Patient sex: M
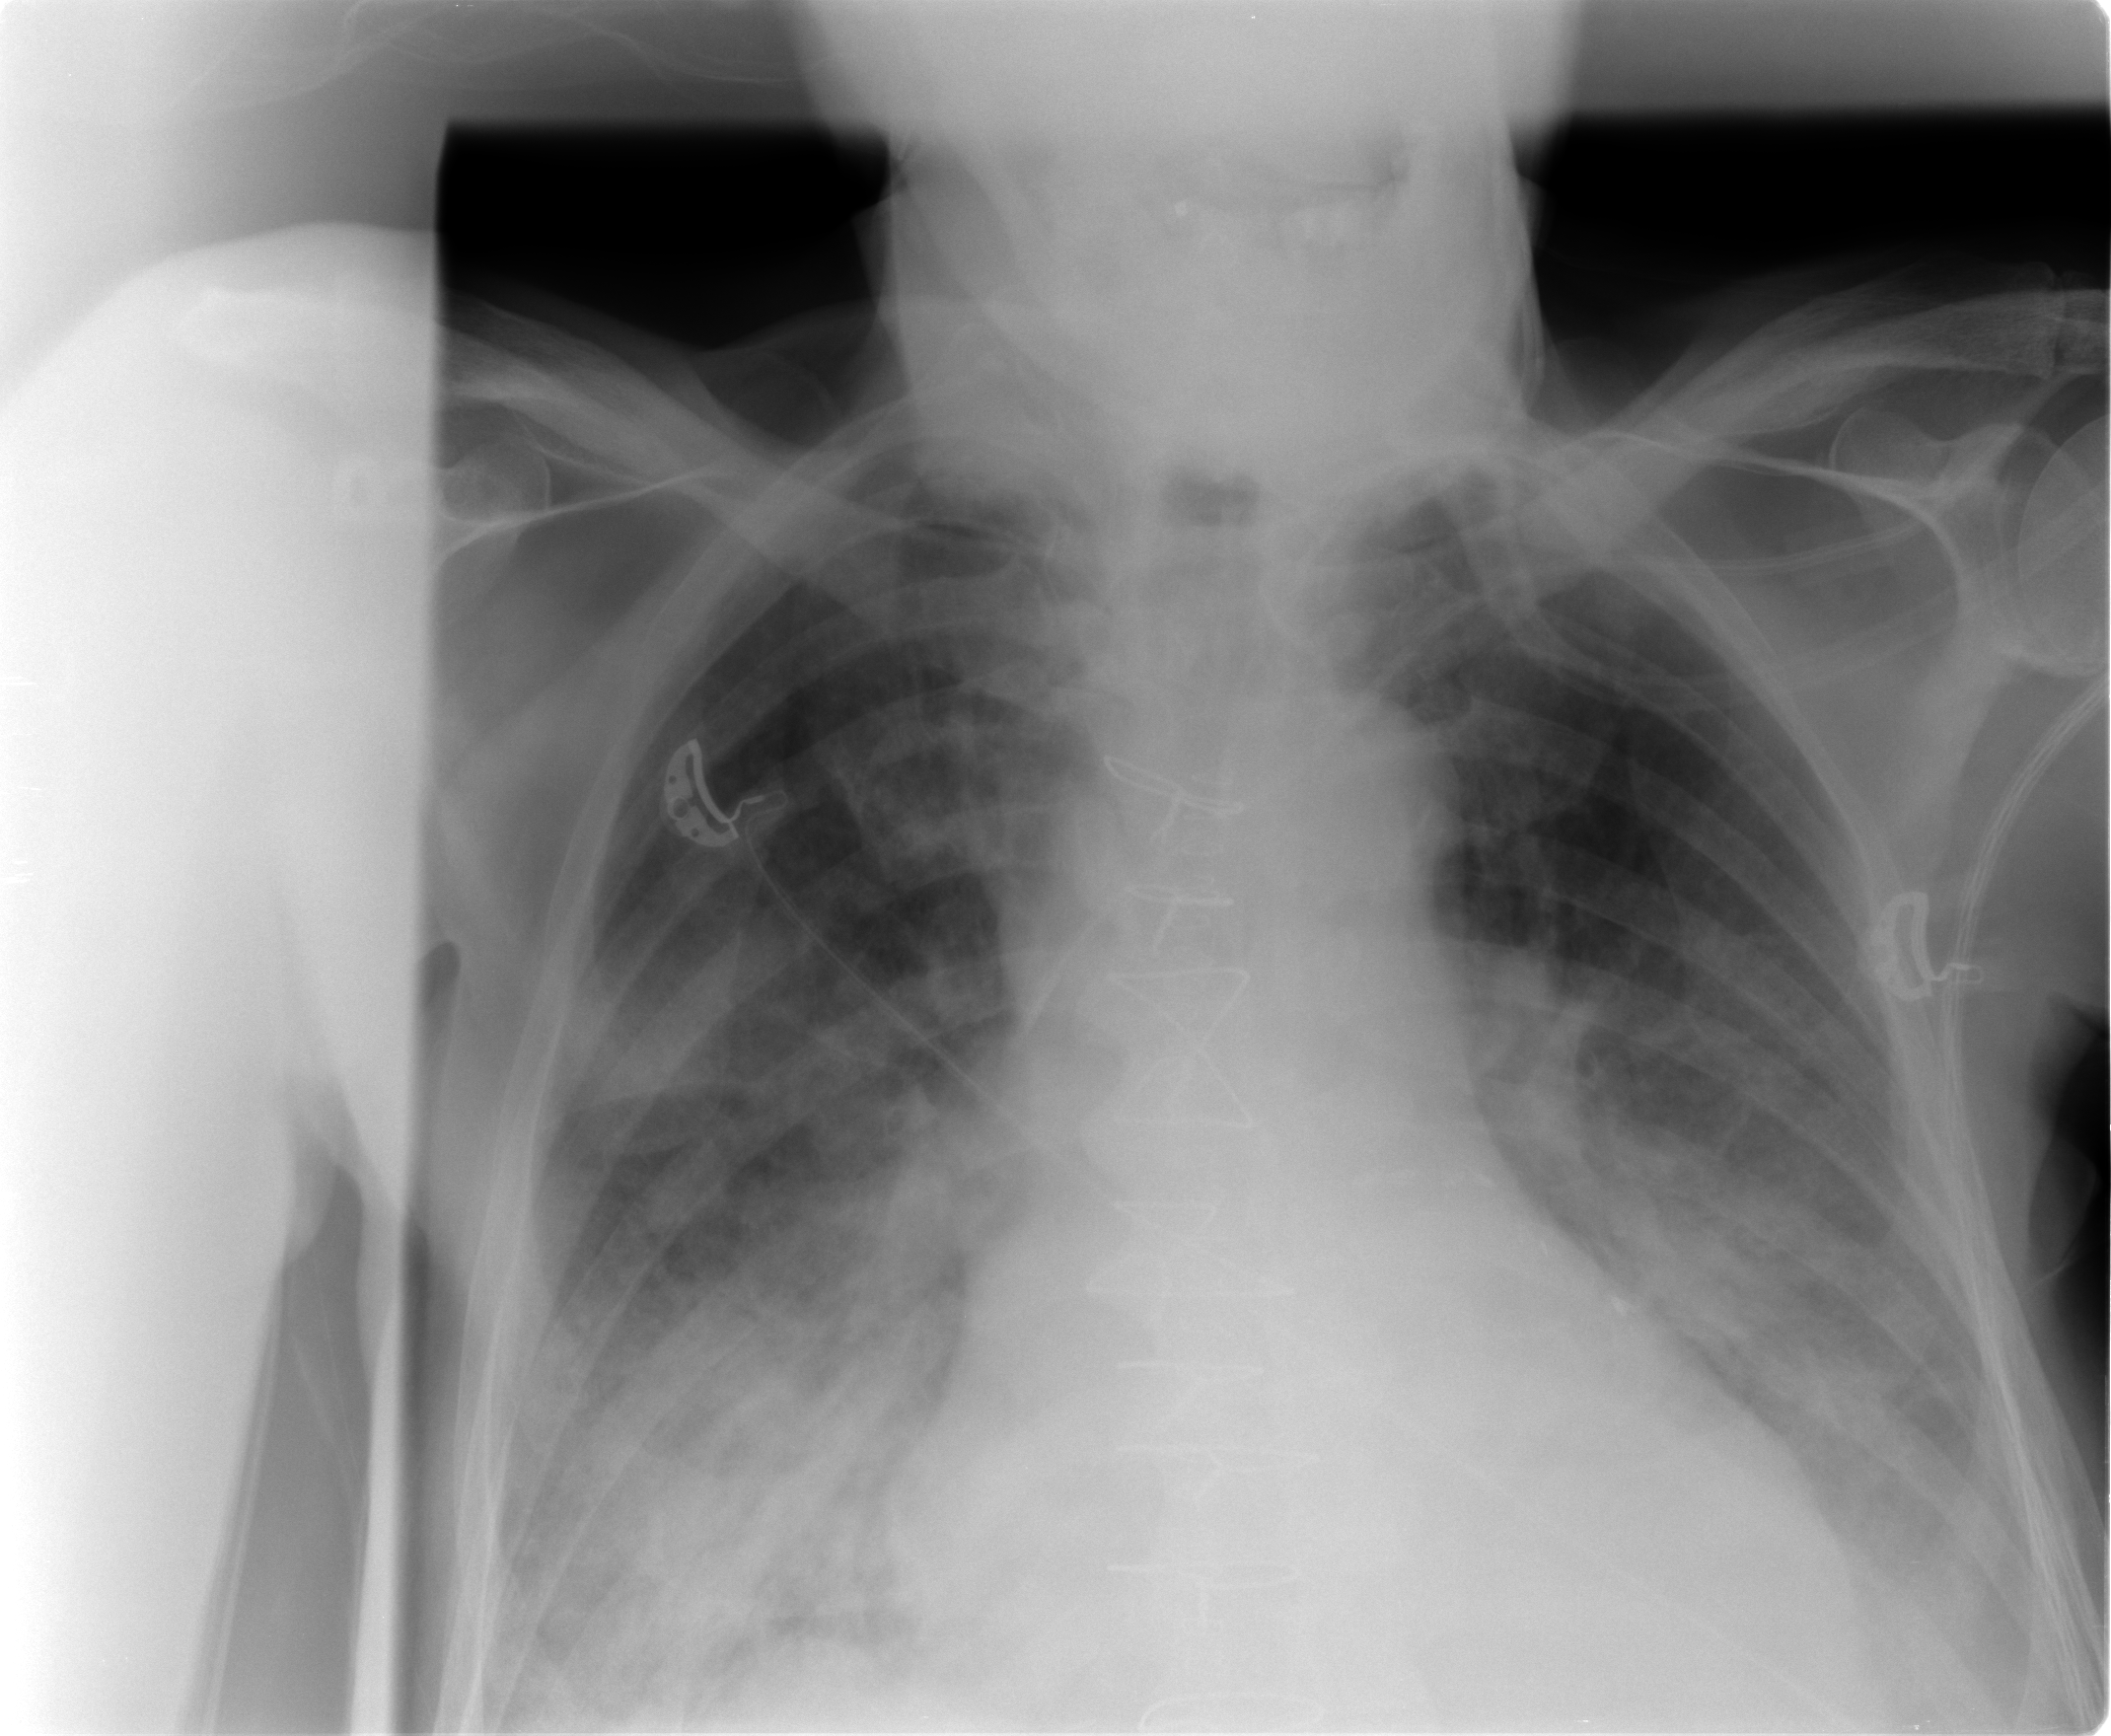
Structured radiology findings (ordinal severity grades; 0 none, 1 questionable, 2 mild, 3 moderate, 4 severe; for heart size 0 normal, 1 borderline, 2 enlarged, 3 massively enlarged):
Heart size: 2
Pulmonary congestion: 2
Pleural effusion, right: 1
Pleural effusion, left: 2
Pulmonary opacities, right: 3
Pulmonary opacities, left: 2
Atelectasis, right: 2
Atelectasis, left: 2